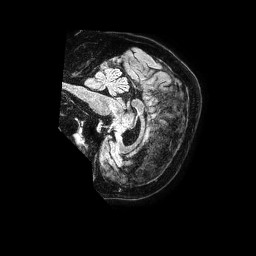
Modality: FLAIR
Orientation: sagittal
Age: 73
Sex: male
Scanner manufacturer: philips
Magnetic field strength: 1.5 T
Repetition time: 4.8 s
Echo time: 0.3 s